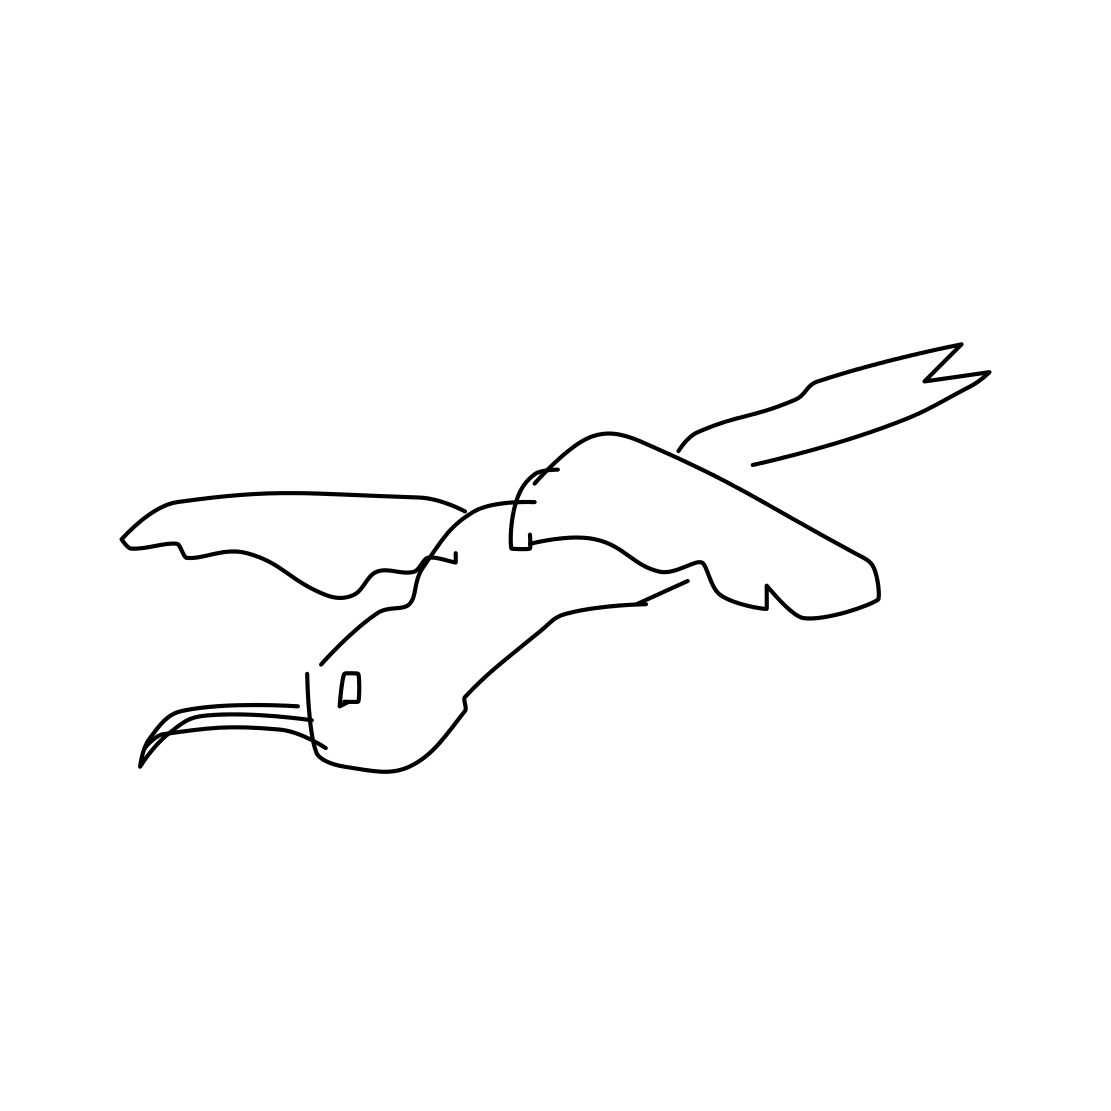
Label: seagull